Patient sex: M
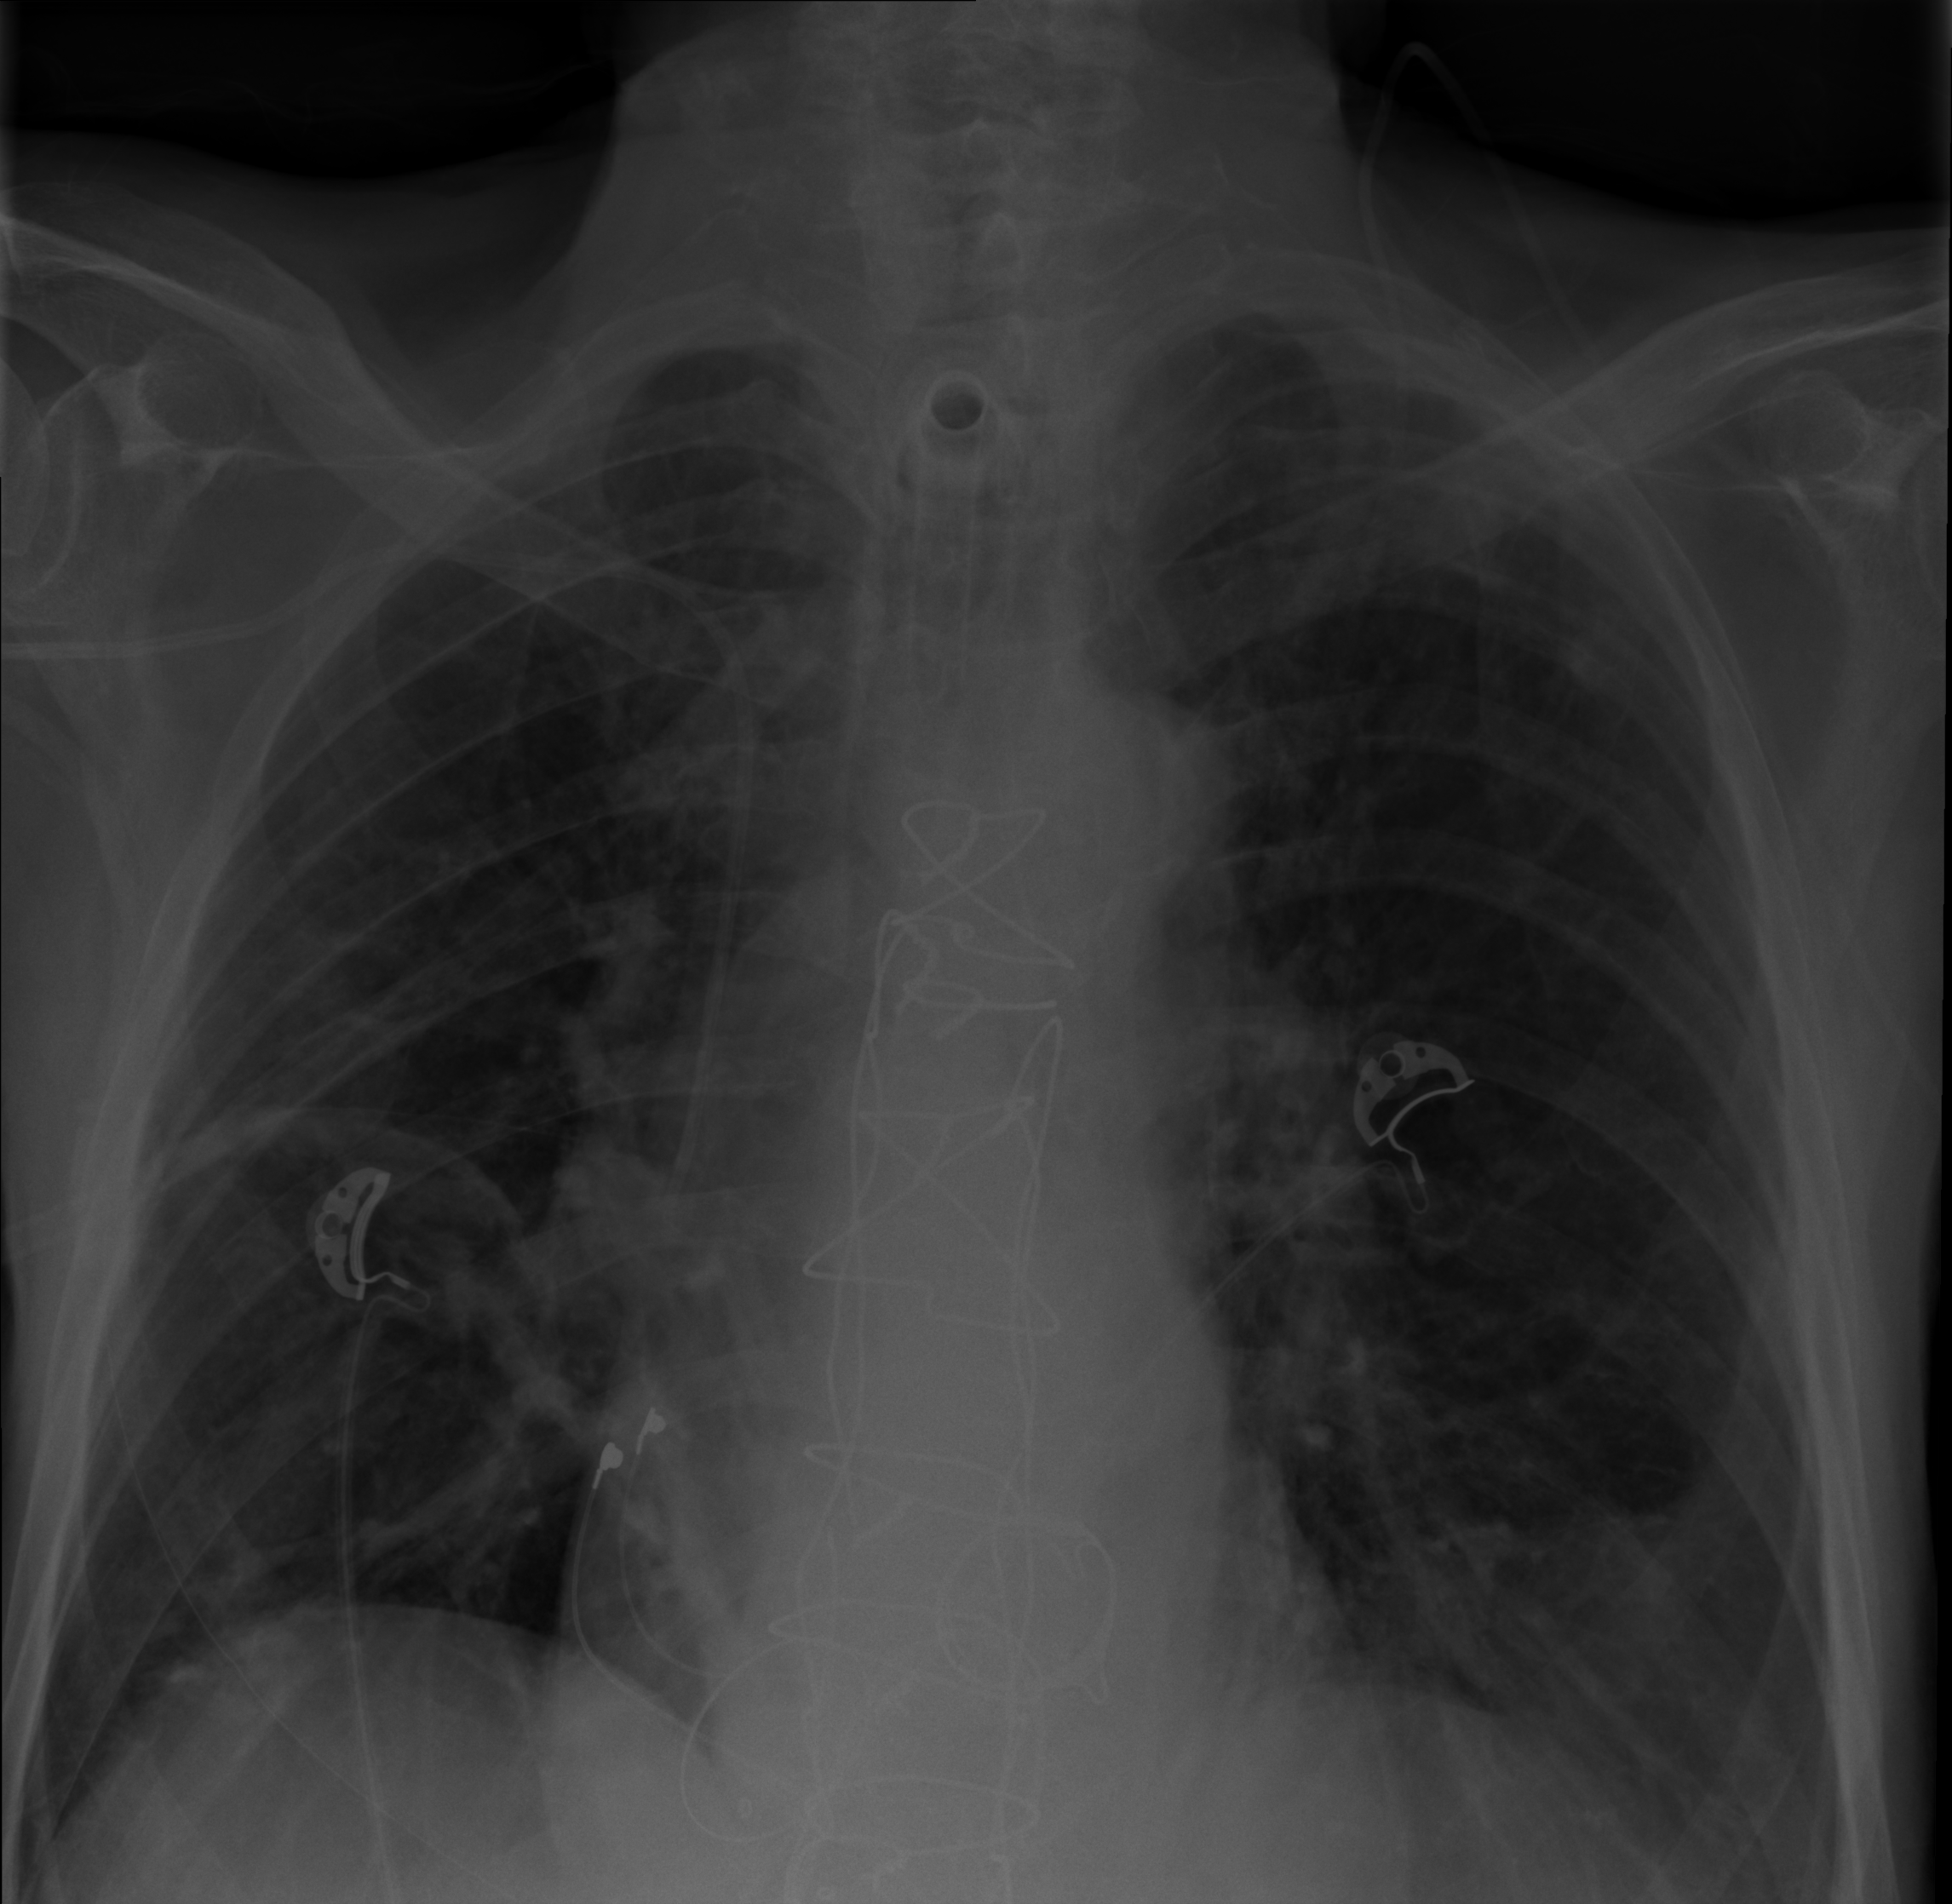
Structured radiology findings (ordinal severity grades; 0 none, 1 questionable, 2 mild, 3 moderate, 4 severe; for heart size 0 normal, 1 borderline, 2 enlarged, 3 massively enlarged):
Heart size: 0
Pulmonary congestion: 2
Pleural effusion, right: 0
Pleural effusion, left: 2
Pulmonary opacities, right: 0
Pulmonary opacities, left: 2
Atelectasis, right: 2
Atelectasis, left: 2